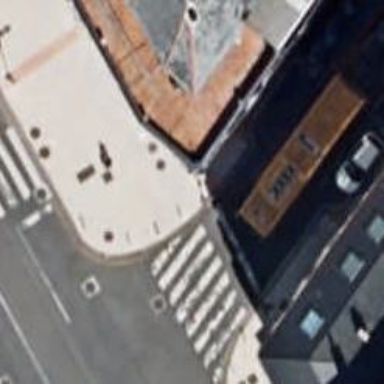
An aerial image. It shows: Bollard barrier.